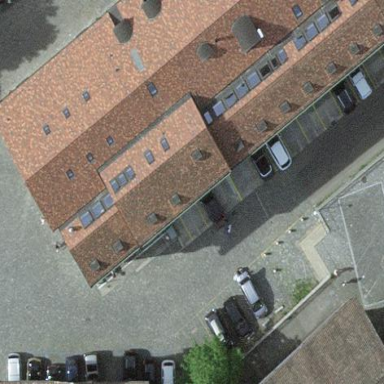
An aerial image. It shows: Building.